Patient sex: F
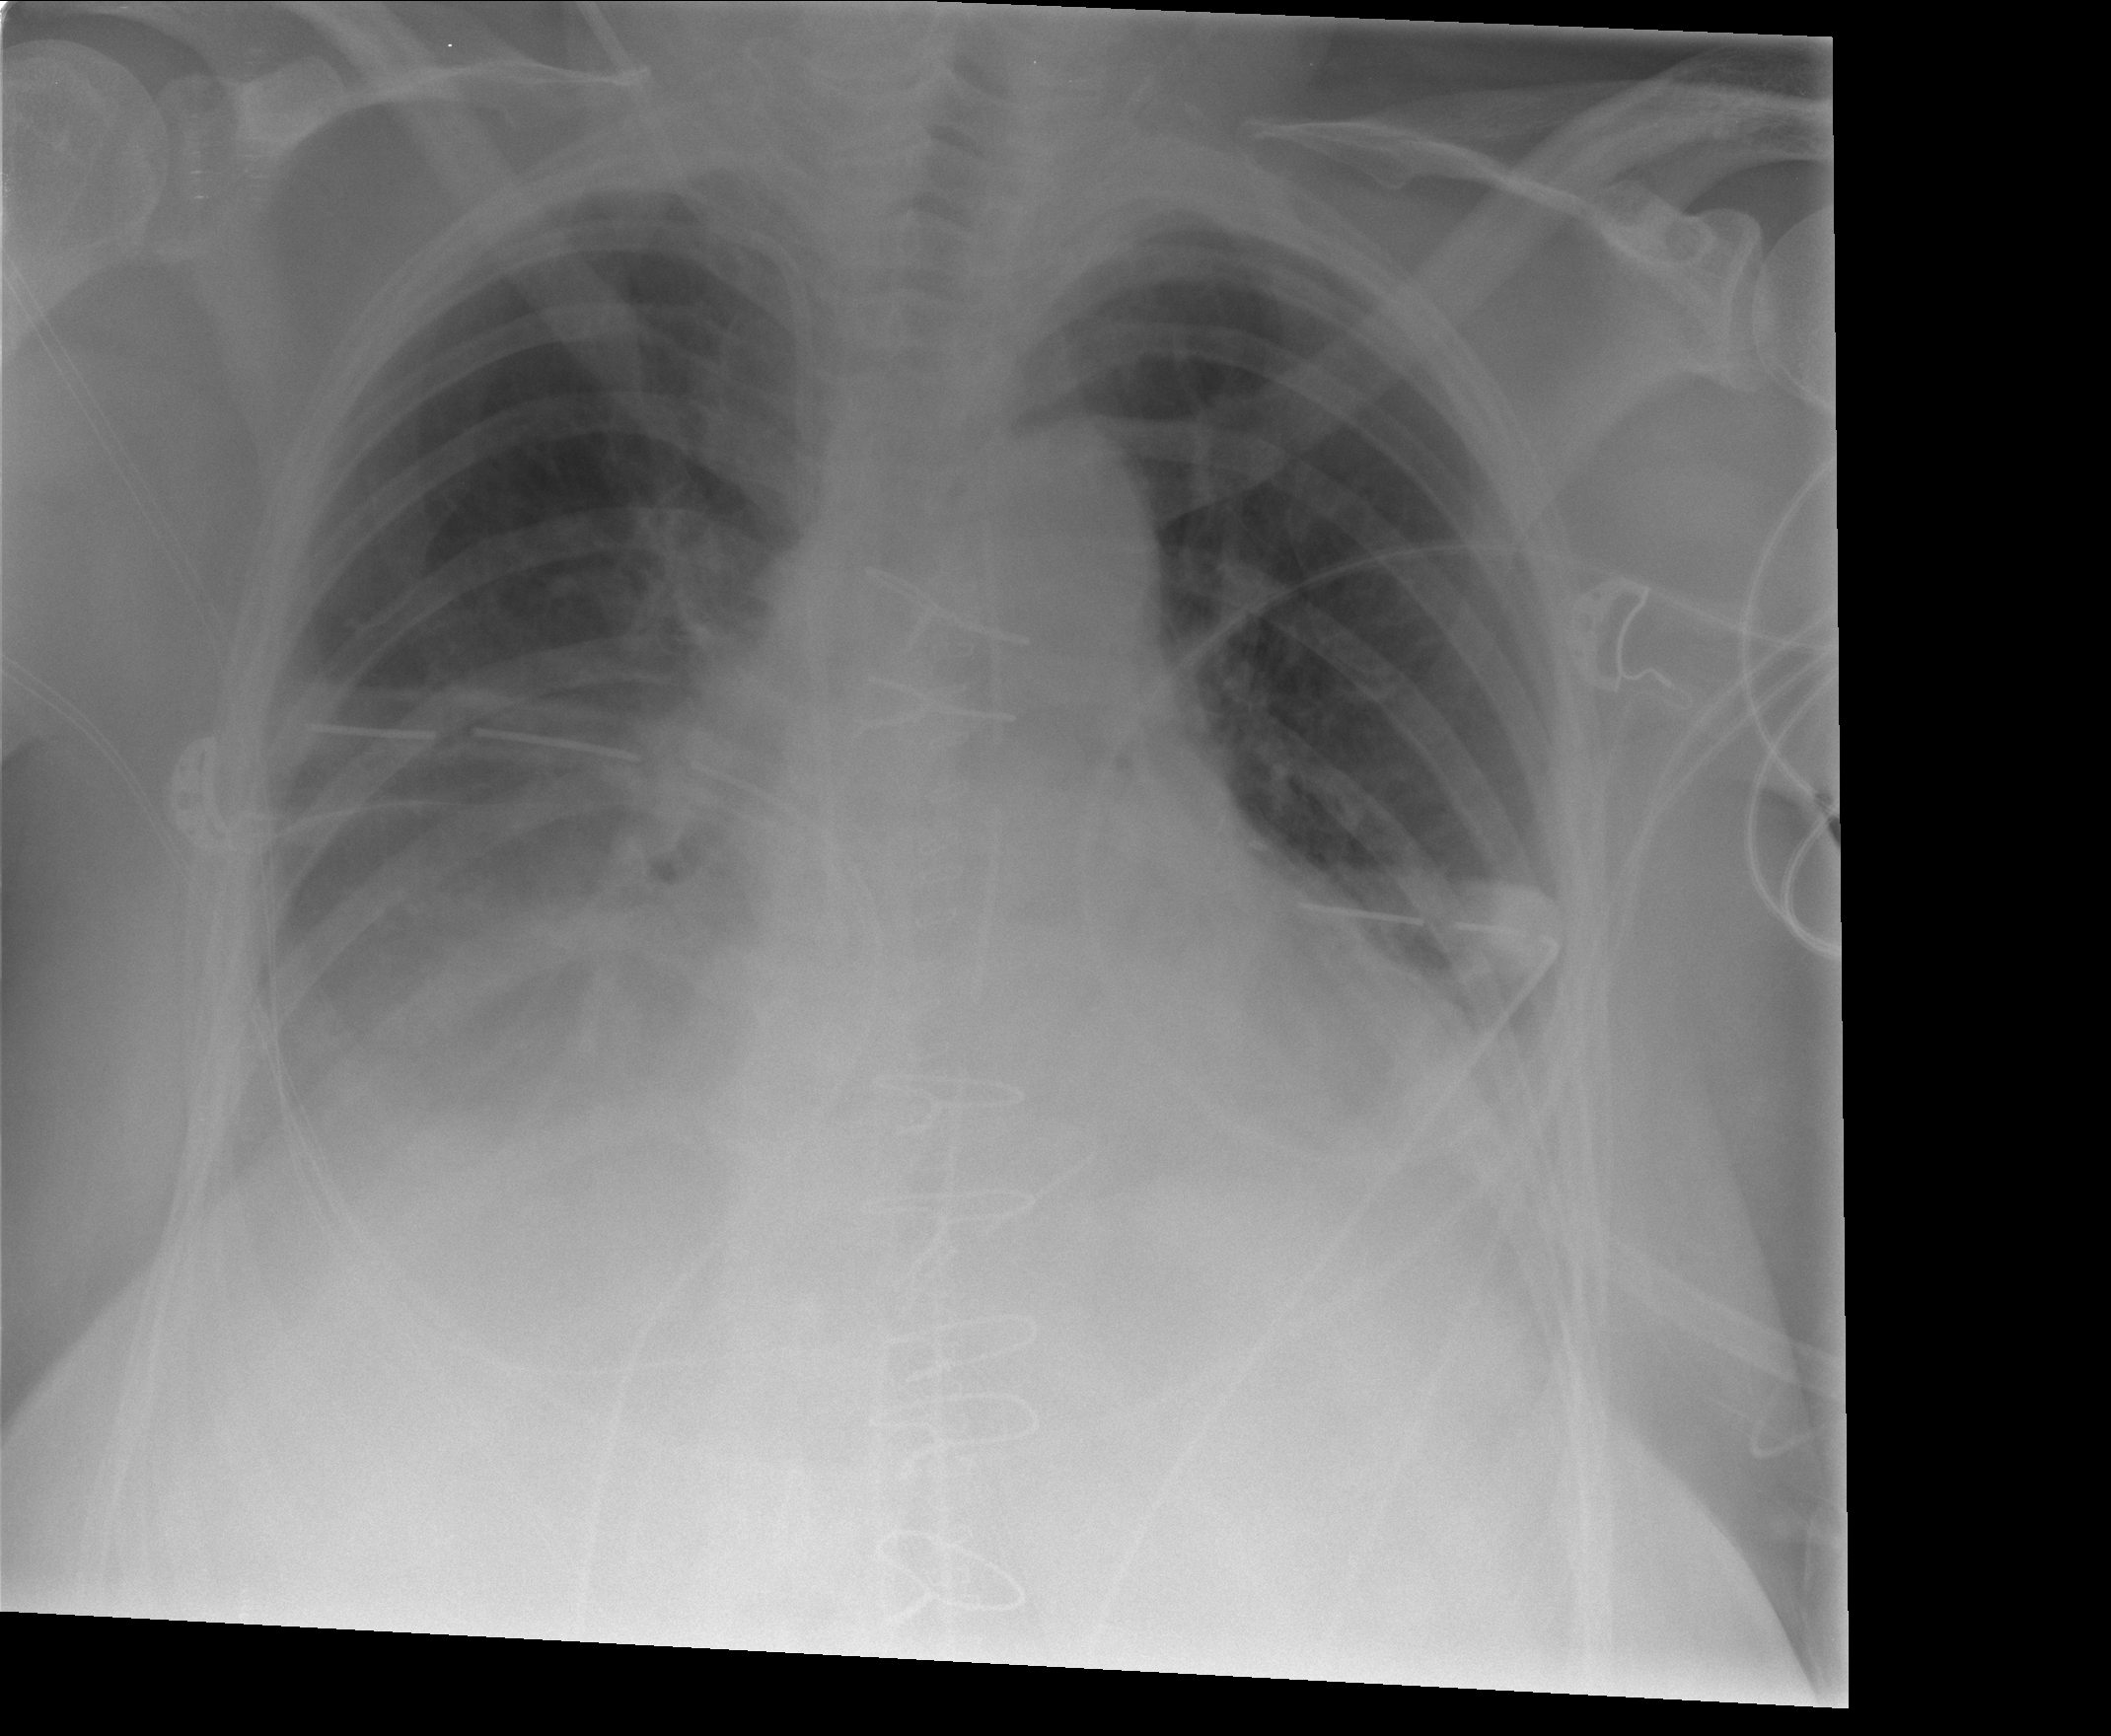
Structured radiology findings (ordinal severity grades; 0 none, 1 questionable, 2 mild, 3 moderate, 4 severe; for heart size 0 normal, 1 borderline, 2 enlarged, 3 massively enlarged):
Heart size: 2
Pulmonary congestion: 0
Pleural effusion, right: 2
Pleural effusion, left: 1
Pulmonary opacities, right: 0
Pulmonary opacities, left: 0
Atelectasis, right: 2
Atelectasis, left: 2